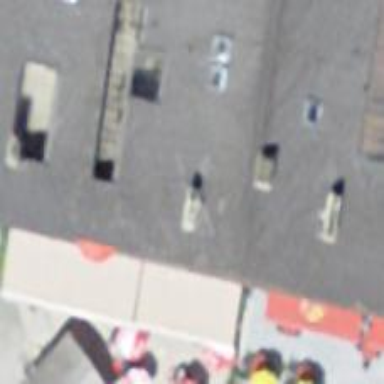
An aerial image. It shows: Restaurant.